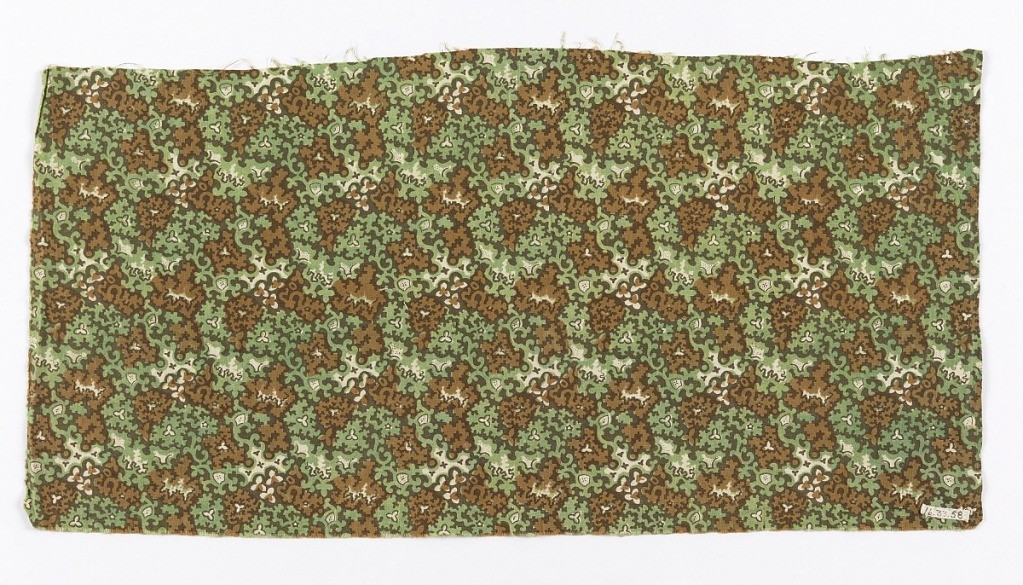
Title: Textile
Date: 1870–80
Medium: cotton Technique: roller printed on plain weave
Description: Brown, green and black on a white ground in a close allover pattern of leafy sprigs and scrolls.